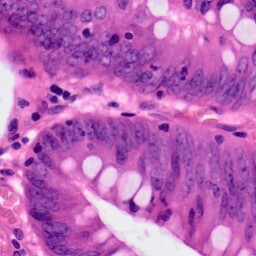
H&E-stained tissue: Colon